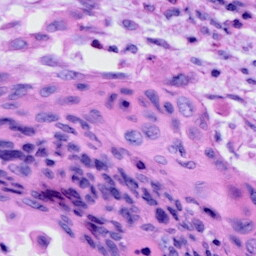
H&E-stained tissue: Cervix